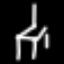
Label: chair